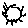
Label: sun